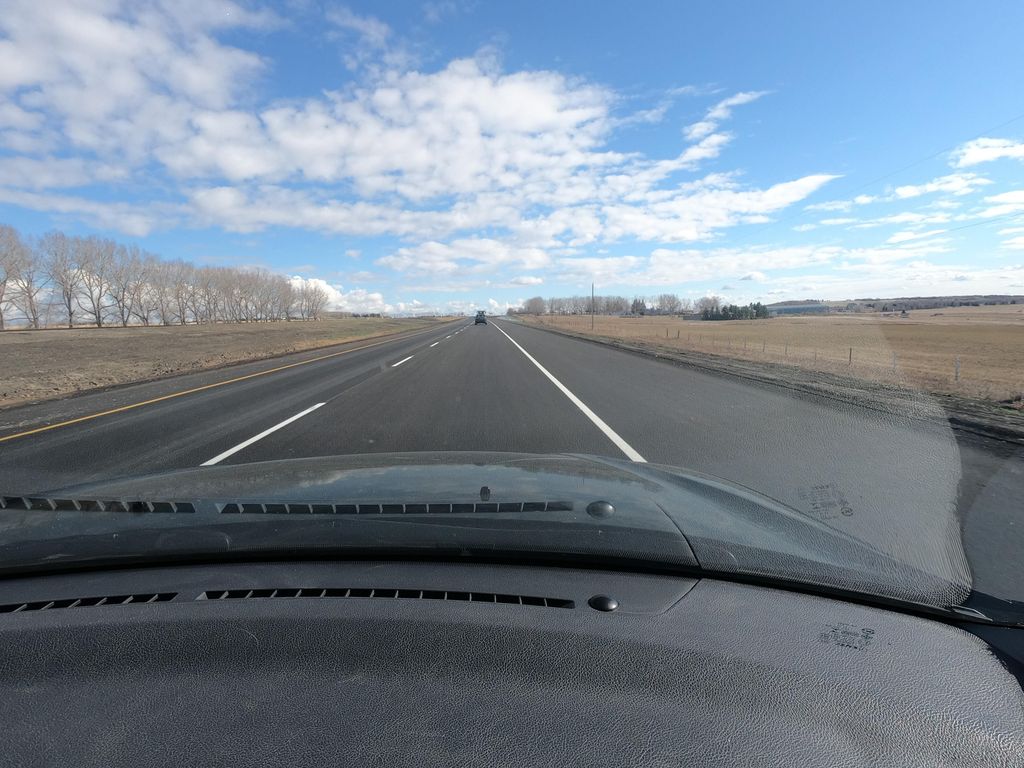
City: calgary